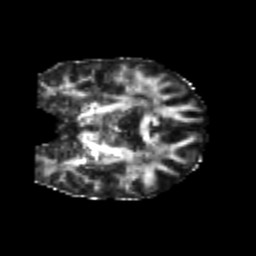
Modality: FA
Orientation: coronal
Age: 23
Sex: female
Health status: healthy
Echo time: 0.074 s